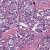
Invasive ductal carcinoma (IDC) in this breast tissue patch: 1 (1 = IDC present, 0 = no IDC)